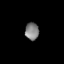
Tissue: lung
Cell type: Endothelial cells
Senescence score: 0.5485
Nuclear area (px): 233
Mean DAPI intensity: 127.309